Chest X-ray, PA view. Patient: 15 years old, sex F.
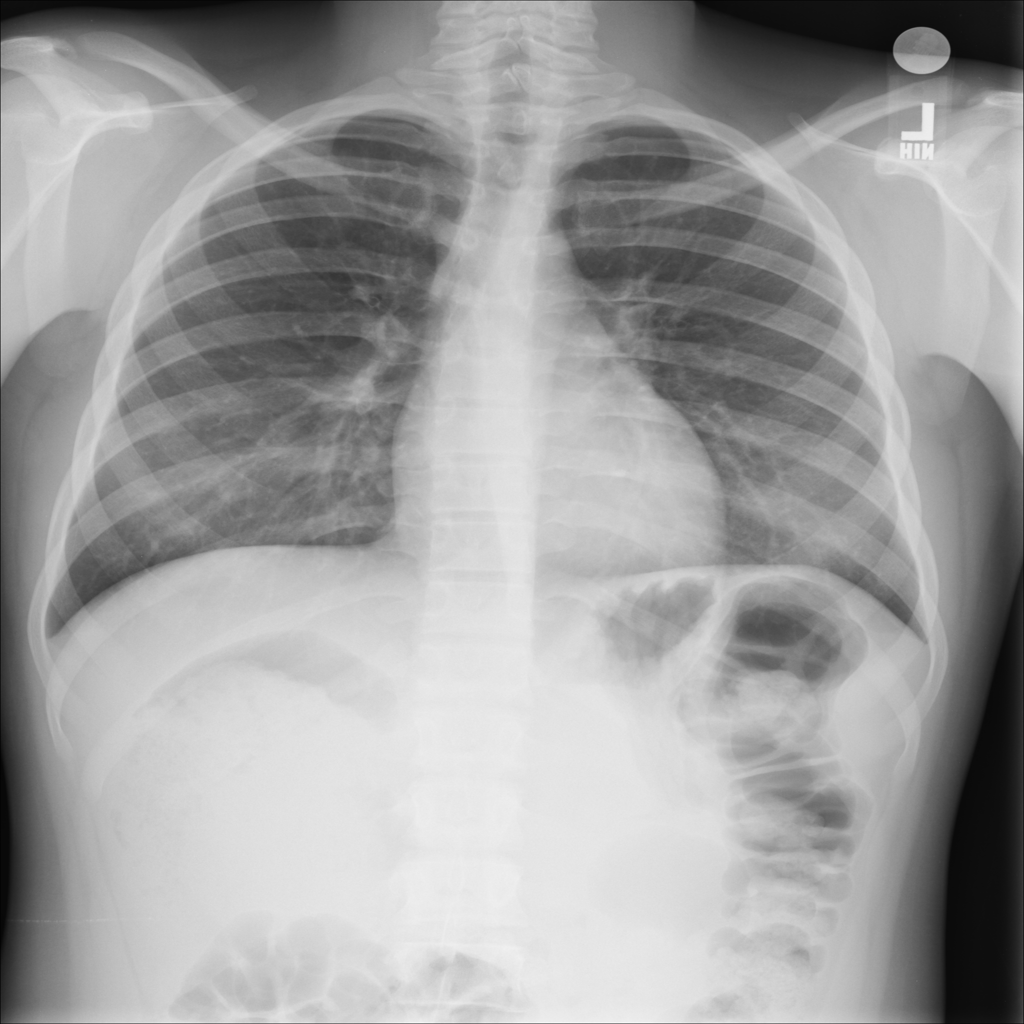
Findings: No Finding